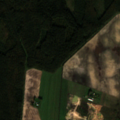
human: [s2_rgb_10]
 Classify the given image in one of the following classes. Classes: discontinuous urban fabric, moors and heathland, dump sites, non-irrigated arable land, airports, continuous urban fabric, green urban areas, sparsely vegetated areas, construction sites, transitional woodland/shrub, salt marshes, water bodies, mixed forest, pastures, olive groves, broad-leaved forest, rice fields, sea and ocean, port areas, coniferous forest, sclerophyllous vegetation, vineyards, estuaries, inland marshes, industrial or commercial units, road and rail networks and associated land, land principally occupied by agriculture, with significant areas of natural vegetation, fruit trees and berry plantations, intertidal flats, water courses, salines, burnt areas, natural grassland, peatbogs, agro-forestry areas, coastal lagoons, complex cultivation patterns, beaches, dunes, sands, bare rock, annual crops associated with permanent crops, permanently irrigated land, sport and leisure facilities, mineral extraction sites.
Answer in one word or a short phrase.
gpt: non-irrigated arable land, land principally occupied by agriculture, with significant areas of natural vegetation, broad-leaved forest, mixed forest